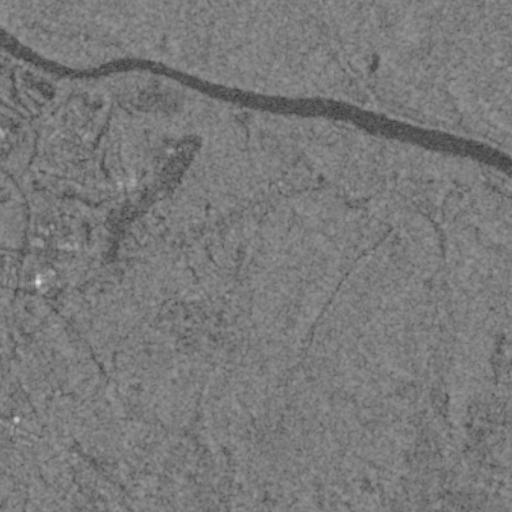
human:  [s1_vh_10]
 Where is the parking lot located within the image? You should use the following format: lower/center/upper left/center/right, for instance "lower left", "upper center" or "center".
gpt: The parking lot is located in the center right of the image.
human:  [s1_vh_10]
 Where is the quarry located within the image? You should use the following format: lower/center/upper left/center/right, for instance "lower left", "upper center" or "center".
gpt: There is no quarry in the image.

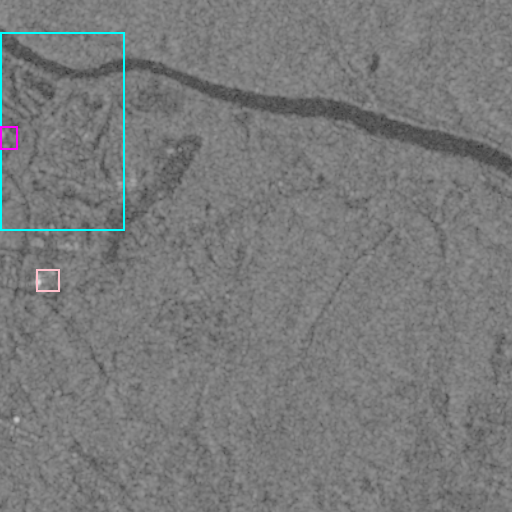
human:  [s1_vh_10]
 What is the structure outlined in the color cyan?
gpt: The structure outlined in cyan is a park.
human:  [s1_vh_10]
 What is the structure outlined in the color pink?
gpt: The structure outlined in pink is a building.
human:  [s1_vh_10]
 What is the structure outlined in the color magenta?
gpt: The structure outlined in magenta is a building.
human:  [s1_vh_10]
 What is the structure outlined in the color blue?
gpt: There is no blue outline.